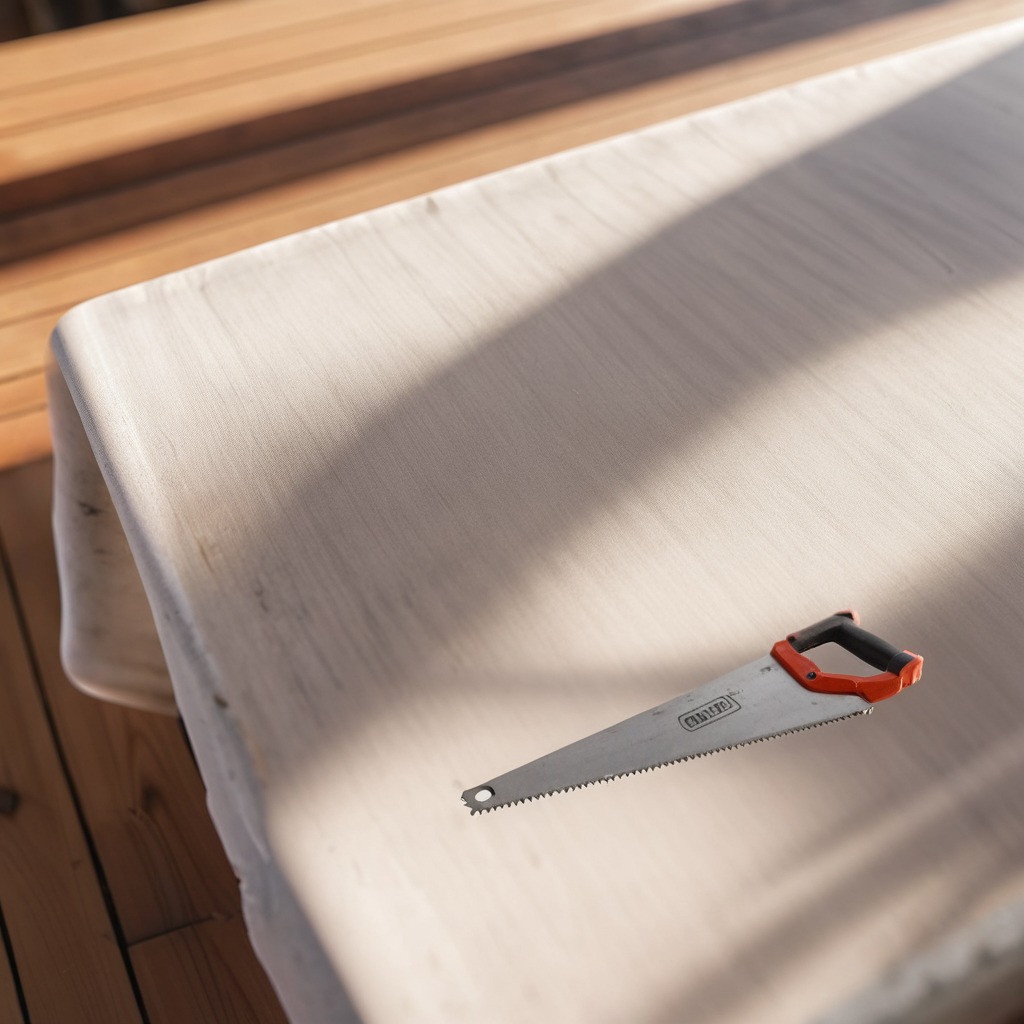
A handheld metal saw is lying on a wooden table in an outdoor workshop during daytime bright natural light soft shadows worn but beneath the cloth.